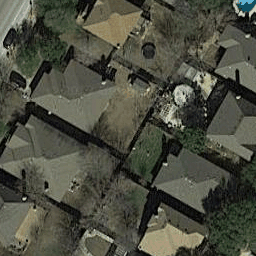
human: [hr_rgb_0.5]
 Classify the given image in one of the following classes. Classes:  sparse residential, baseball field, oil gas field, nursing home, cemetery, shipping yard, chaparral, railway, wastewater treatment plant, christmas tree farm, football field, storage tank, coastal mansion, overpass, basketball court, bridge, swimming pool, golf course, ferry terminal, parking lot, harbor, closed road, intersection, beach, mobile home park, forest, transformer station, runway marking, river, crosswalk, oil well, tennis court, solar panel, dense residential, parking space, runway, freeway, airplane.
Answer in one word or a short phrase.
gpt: dense residential